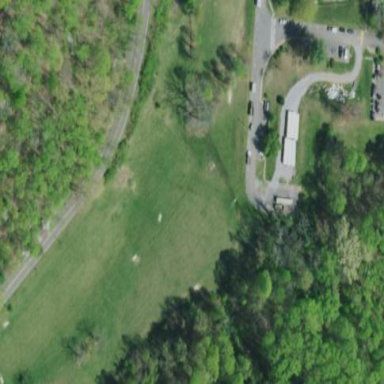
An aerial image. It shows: Disc golf course for leisure activity.